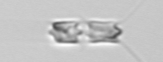
Label: Chaetoceros_didymus